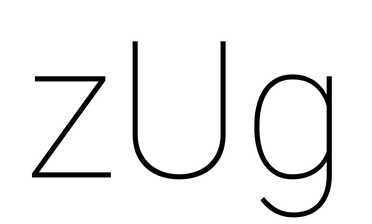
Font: Roboto_Thin